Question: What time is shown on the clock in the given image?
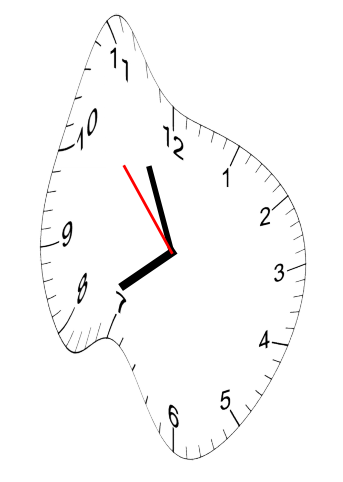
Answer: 07:55:53